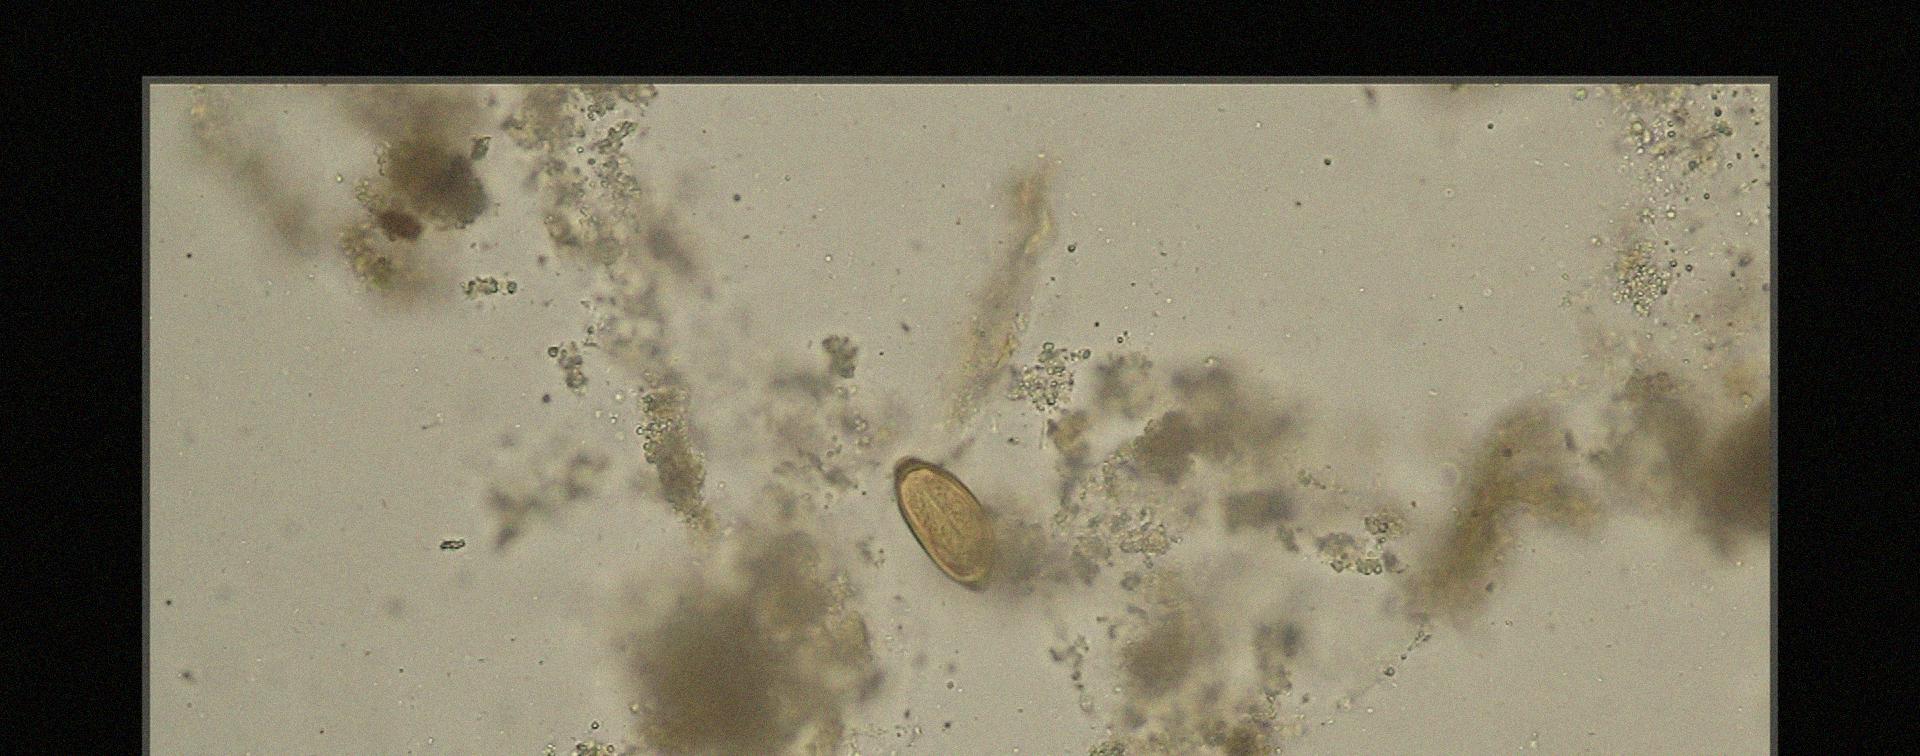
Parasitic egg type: Trichuris trichiura